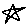
Label: star